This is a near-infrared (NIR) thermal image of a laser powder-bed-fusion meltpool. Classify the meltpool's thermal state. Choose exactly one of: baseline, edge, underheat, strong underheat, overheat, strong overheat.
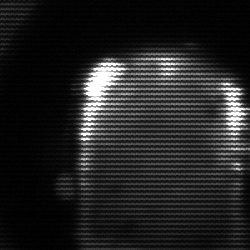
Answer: baseline